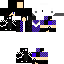
A female human skin with dark skin, wearing brown long hair dressed in a blue hoodie and black pants, featuring a closed mouth.